Question: Observe the following snippet of an SSIS package:

Both of the Flat File Destination tasks on the right are configured to write to the same Flat File Connection Manager, because I want all the failing records to be redirected to the same file regardless of which task caused them to fail.
SSIS is complaining on the second Flat File Destination, saying that the output file is in use by another process.
Is my stated goal simply impossible, or is there a way to redirect all failing records to the same output file?
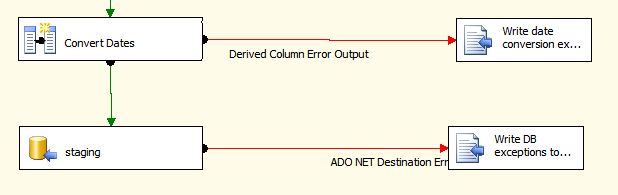
Answer: No, you cannot do it this way. You need to use an Union All to combine the output before writing the output from different sources/transformations to the same destination.
If you have a process flow as described in the question, the package fail on the second destination component.

The error message would be 'The process cannot access the file because it is being used by another process.

To fix the issue, add a Union All transformation that will take the error output from Derived Column transformation and combines it with the error output from OLE DB Destination and the output of Union All transformation is then passed on to the Flat File destination.
Hope that helps.